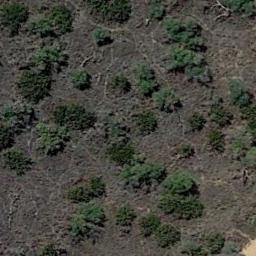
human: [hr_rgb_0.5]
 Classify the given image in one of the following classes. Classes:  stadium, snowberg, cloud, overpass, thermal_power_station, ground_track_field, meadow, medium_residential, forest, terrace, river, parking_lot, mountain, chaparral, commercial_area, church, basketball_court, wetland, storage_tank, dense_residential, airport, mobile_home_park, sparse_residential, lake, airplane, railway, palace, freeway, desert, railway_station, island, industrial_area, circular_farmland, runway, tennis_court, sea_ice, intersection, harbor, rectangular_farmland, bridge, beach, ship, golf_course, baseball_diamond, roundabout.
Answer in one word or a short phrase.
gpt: chaparral